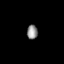
Tissue: prostate
Cell type: Fibroblasts
Senescence score: 0.7934
Nuclear area (px): 151
Mean DAPI intensity: 142.119